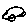
Label: car